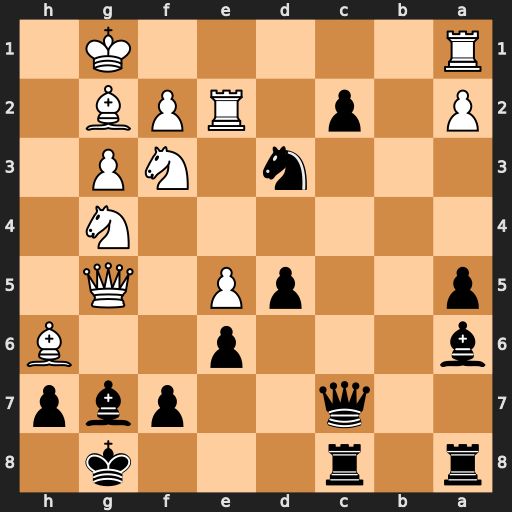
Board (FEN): r1r3k1/2q2pbp/b3p2B/p2pP1Q1/6N1/3n1NP1/P1p1RPB1/R5K1
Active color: b
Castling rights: -
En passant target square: -
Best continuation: c1=Q+ Rxc1 Qxc1+ Kh2 Qxg5